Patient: sex F, age 44
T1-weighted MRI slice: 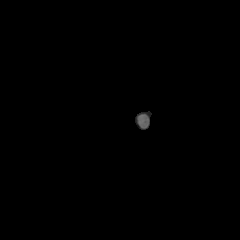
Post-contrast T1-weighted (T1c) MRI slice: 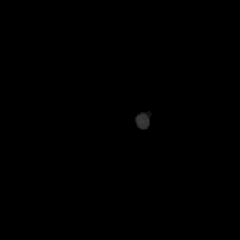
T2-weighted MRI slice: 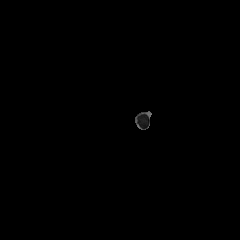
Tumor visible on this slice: no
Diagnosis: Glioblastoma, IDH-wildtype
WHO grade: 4